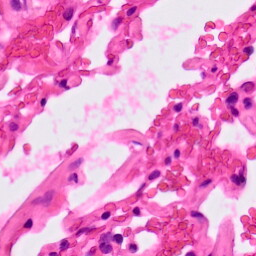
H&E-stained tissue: Lung